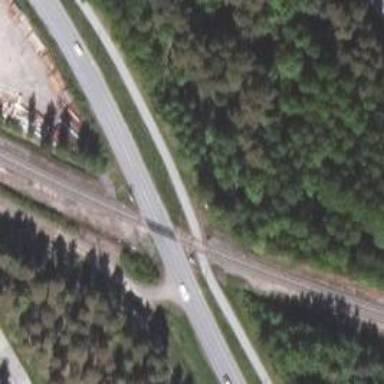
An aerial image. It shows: Railway crossing with lights and saltire signs. There is full barrier at the crossing.